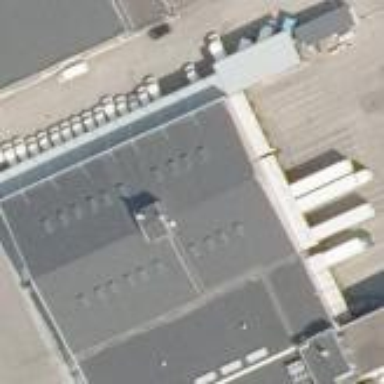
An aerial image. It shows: Building that is hangar at the airport.